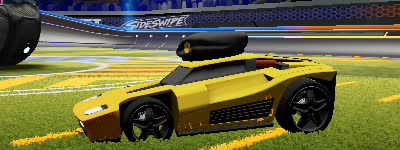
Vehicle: breakout